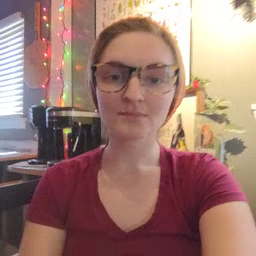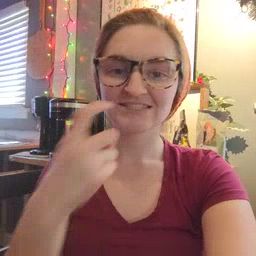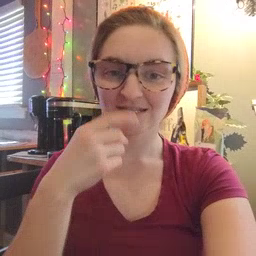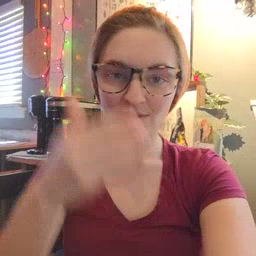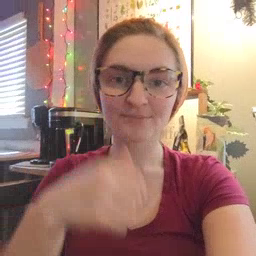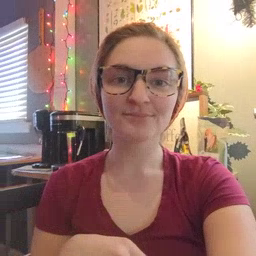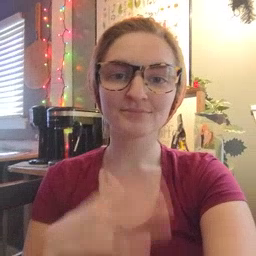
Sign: glasswindow